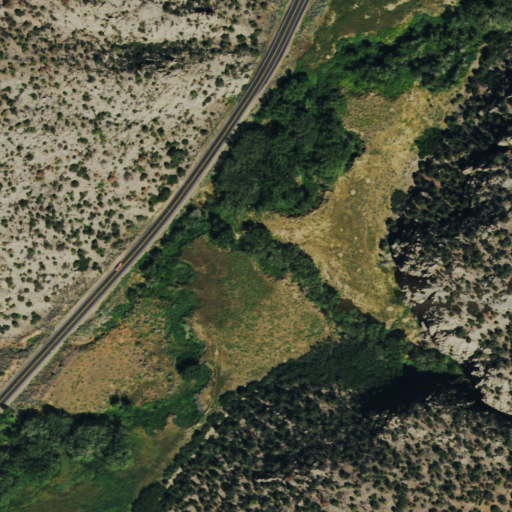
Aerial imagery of valley in Colorado named Farmers Canyon containing evergreen forest, shrub, pasture, open development, deciduous forest, woody wetlands, and low intensity development